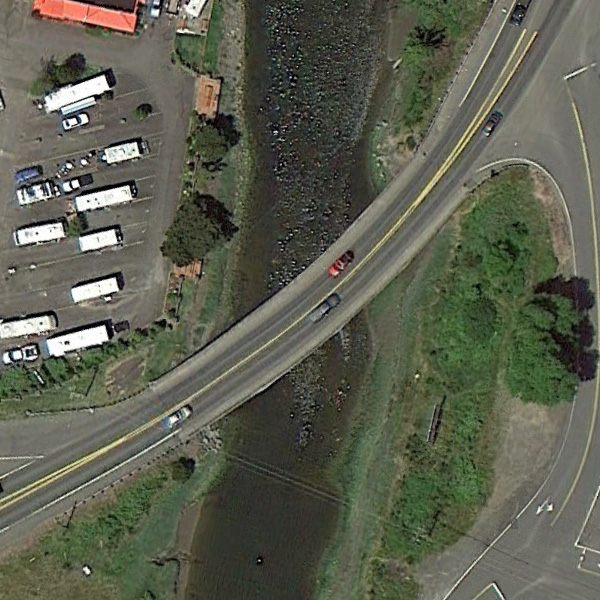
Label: Bridge